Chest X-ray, AP view. Patient: 48 years old, sex M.
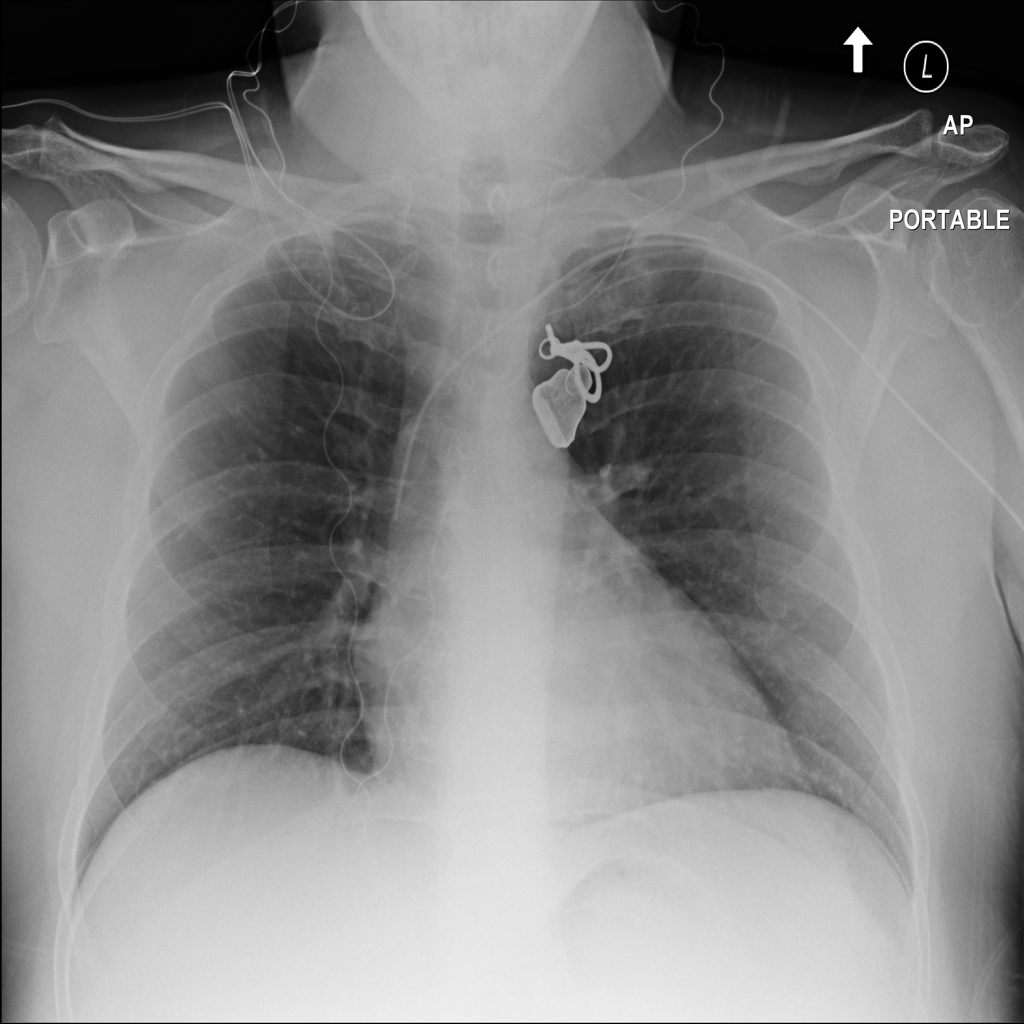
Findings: No Finding